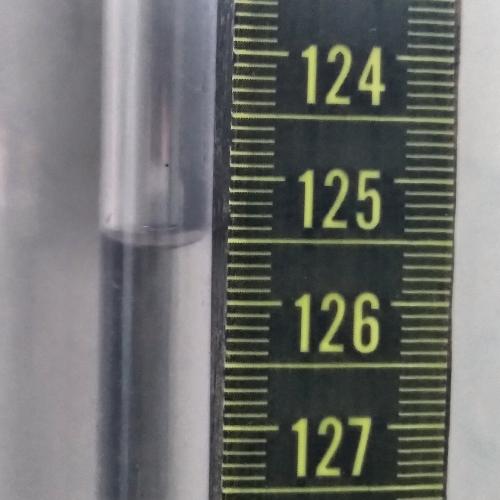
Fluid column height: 125.5 cm